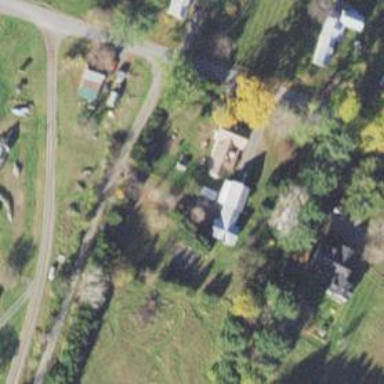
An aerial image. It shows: Driveway.